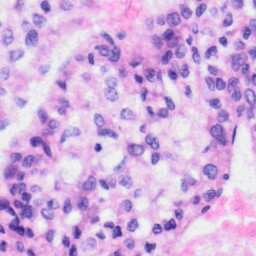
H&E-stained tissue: Liver